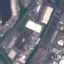
Land use / land cover class: Industrial